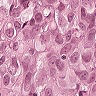
Metastatic tissue present: yes